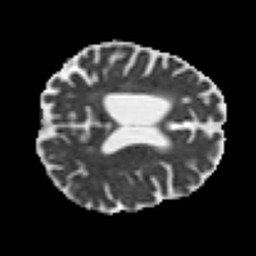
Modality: MD
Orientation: axial
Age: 67
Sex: female
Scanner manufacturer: siemens
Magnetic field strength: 3 T
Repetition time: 7.3 s
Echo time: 0.087 s